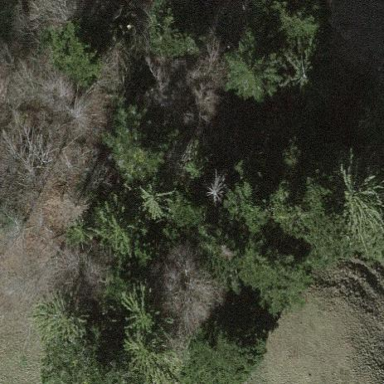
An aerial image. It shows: Forest area.